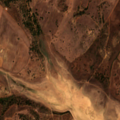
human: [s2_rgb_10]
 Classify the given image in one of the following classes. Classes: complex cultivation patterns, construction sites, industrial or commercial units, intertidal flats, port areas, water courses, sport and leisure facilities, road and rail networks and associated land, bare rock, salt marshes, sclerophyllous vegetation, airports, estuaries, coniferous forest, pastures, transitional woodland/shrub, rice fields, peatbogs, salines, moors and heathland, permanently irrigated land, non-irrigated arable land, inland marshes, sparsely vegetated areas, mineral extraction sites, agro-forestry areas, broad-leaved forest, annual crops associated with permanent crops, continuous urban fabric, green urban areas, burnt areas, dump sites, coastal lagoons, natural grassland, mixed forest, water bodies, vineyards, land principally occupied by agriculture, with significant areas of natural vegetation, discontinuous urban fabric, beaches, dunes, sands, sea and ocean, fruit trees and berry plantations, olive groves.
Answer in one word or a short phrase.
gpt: non-irrigated arable land, land principally occupied by agriculture, with significant areas of natural vegetation, agro-forestry areas, broad-leaved forest, water bodies